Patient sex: F
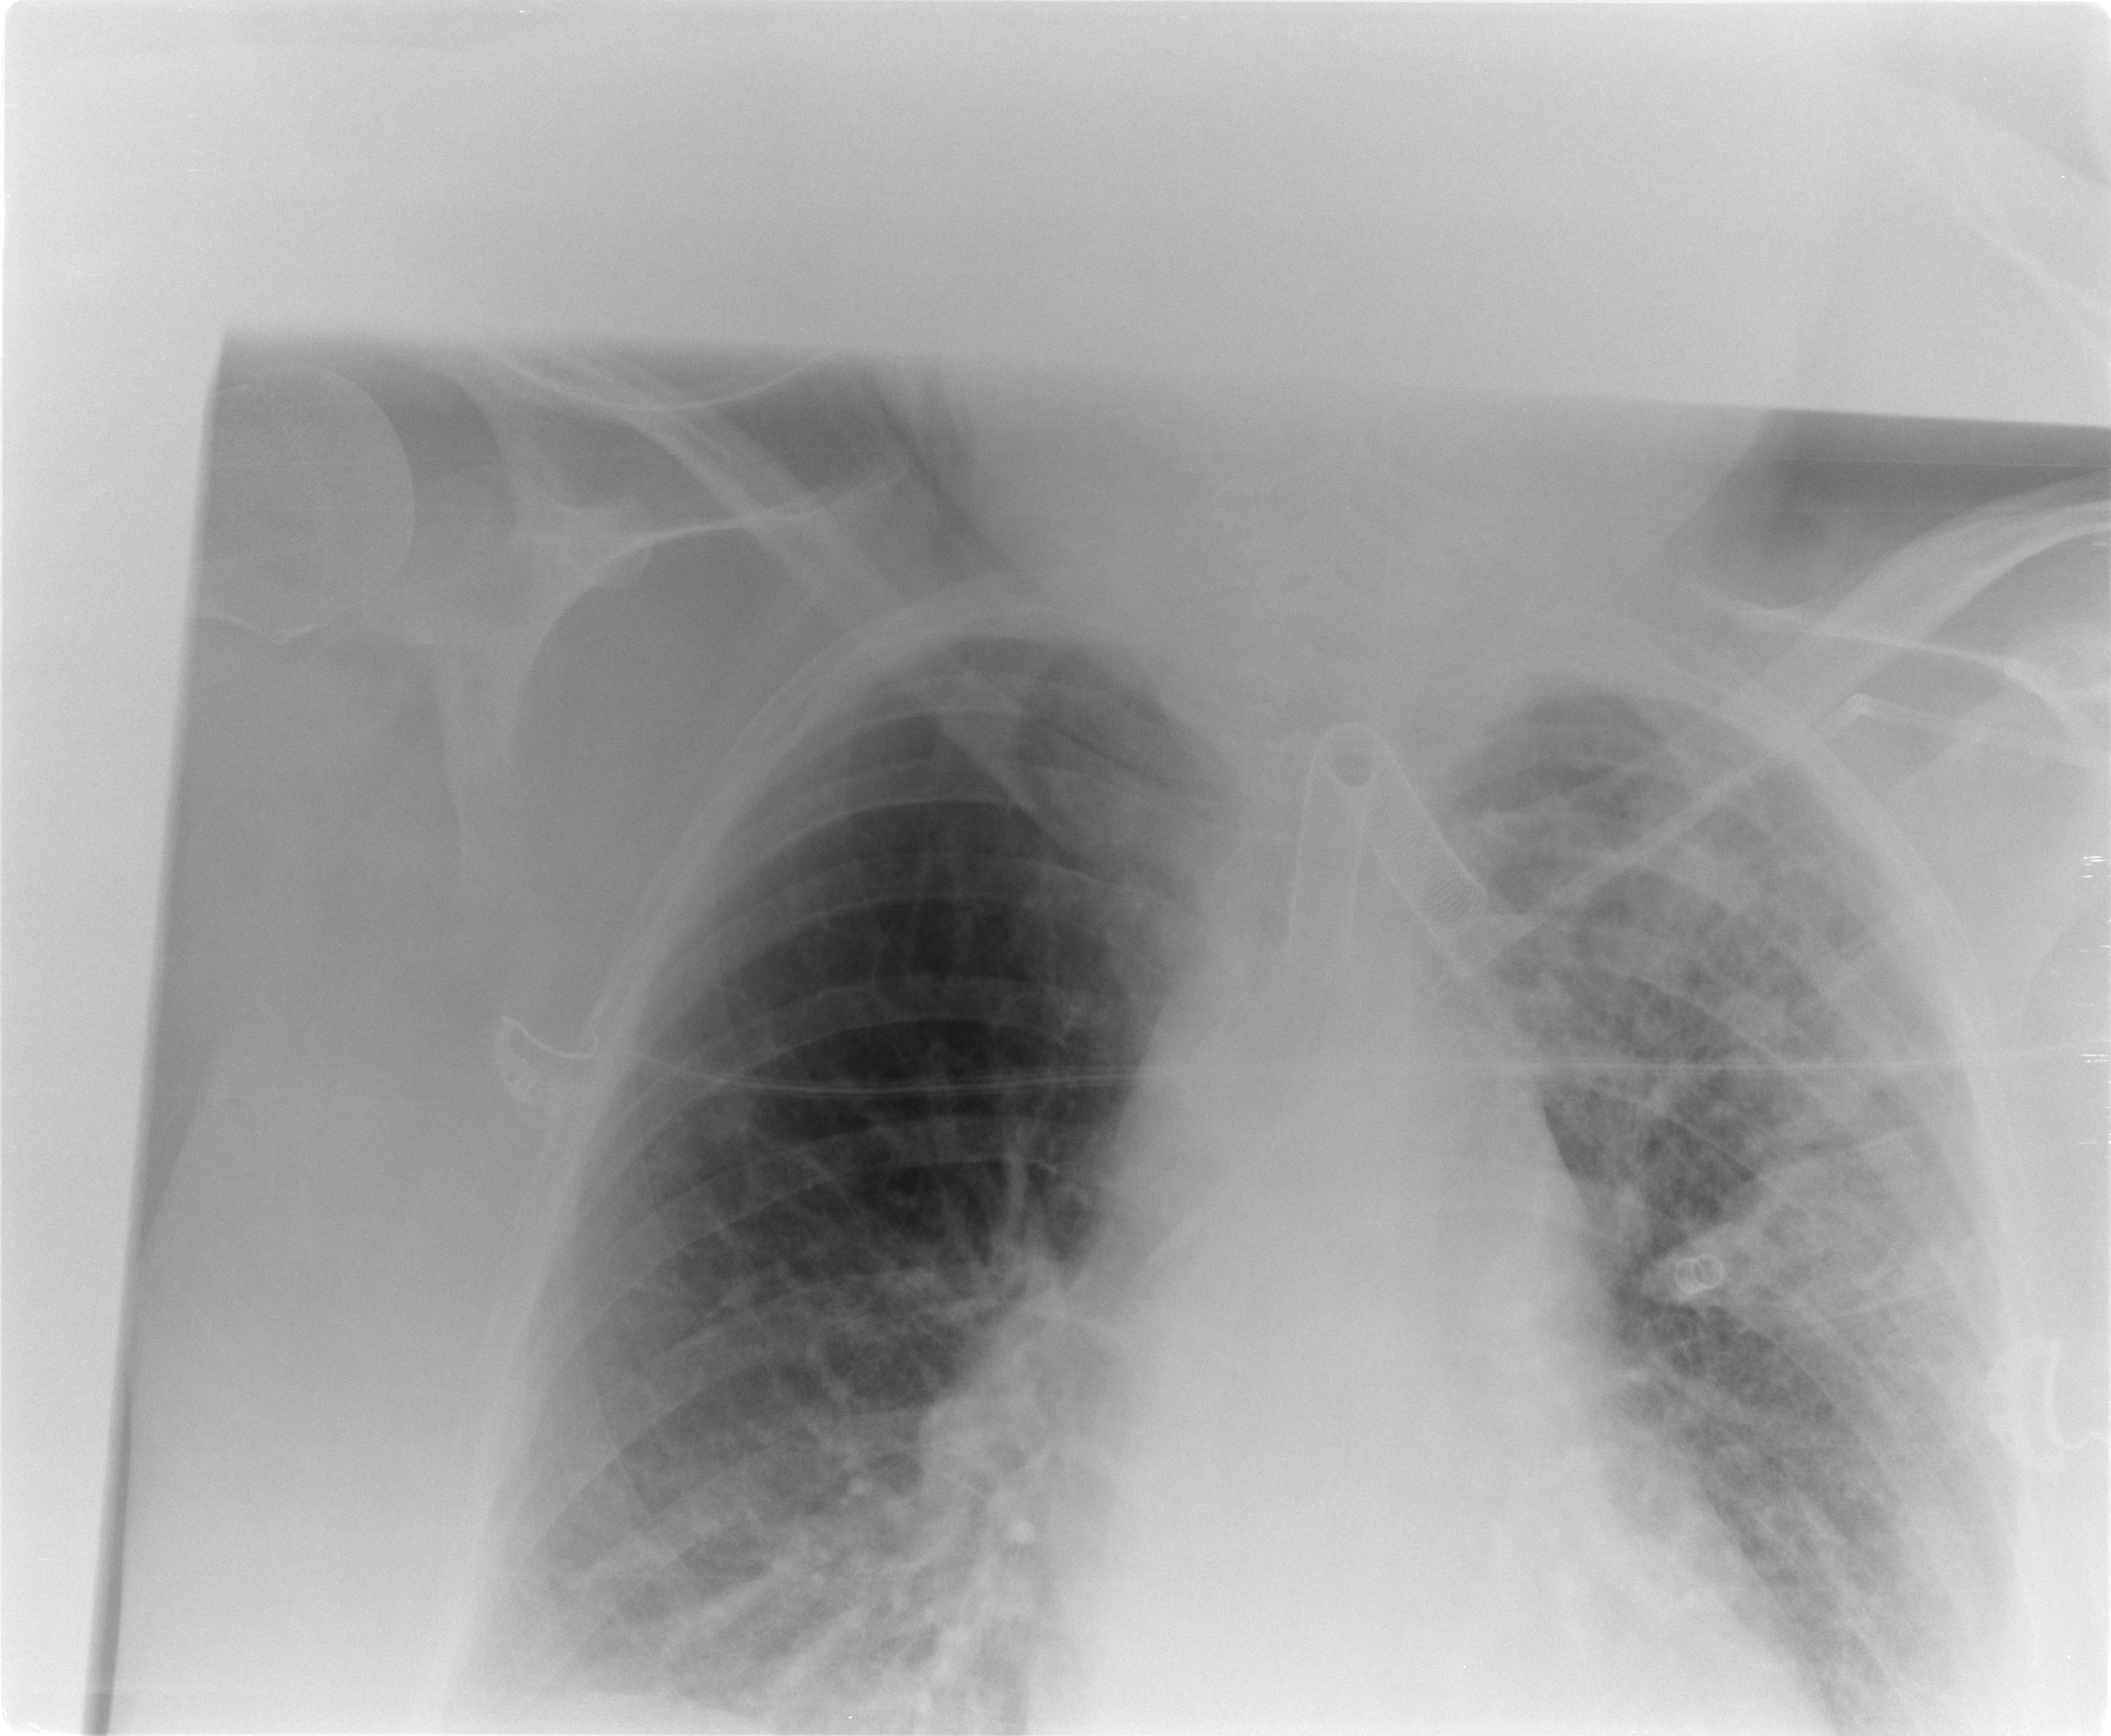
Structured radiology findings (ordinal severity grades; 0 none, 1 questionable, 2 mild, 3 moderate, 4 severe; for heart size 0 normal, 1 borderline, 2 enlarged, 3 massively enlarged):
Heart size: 0
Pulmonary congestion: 2
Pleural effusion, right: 2
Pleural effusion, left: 3
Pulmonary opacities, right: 1
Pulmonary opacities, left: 3
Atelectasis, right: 2
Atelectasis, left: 3